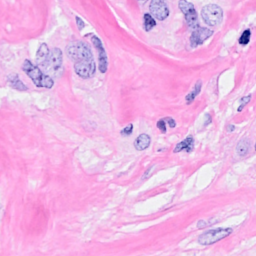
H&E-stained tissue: Breast